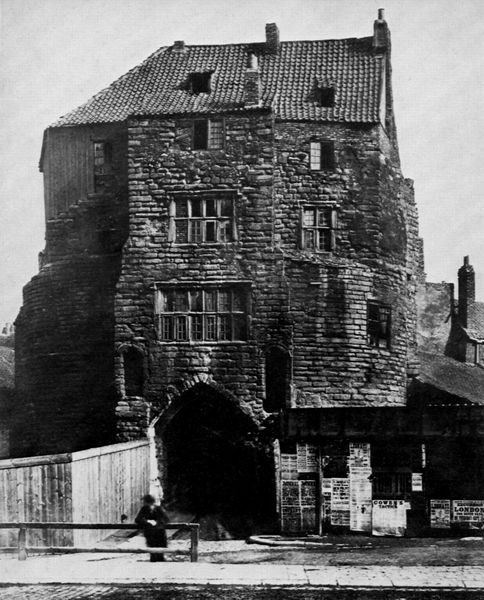
Titel: Newcastle, Black Gate
Künstler: Francis Frith
Schlagwörter: dunkel, mann, weiß, fenster, grau, hell, holz, hut, schwarz, straße, tür, dach, gebäude, haus, weg, zaun, hochformat, alt, mütze, wand, architektur, mensch, stein, steine, figur, stehend, person, england, dachziegel, kamin, kamine, schornstein, bilder, papier, bogen, fassade, geschäft, pflaster, giebel, mauer, schornsteine, sprossenfenster, ziegel, backstein, holzzaun, laden, werbung, lehnen, zerstörung, durchgang, geländer, warten, tor, foto, fotografie, photographie, eingang, erker, ruine, wohnhaus, offen, verkauf, burg, bürgersteig, torbogen, mauerwerk, schwarzweiss, loch, gehweg, schilder, zeitung, plakat, kiosk, reklame, photo, poster, holzwand, london, fotographie, bau, einhorn, tunnel, steinhaus, photografie, plakate, fußweg, schrägdach, gbäude, denkmalpflege, torbau, bude, wiß, zeitungen, bedrückend, schwarzweis, wef, baufällig, reklameschilder, 19 jahrhundert, fothaus, aufkleben